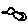
Label: bird